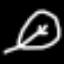
Label: leaf